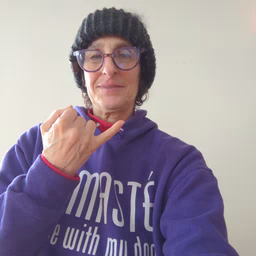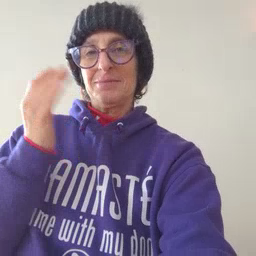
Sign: beside